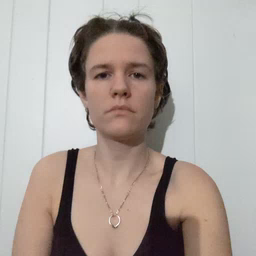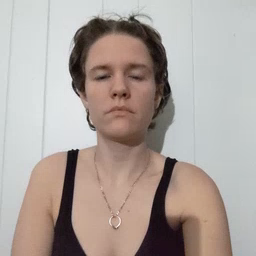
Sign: before